Question: What is the application?
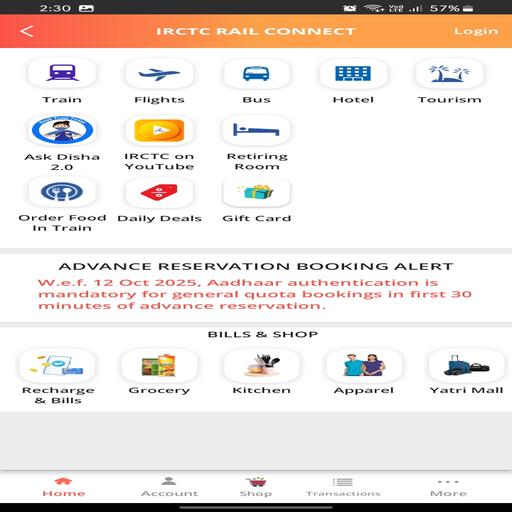
Answer: IRCTC Rail